Question: I define my own control - 'NameInfoControl', which are based on 'UserControl' thorough XAML:
'''
<UserControl x:Class="AcadLoadManager.NameInfoControl"
xmlns="http://schemas.microsoft.com/winfx/2006/xaml/presentation"
xmlns:x="http://schemas.microsoft.com/winfx/2006/xaml"
xmlns:mc="http://schemas.openxmlformats.org/markup-compatibility/2006"
xmlns:d="http://schemas.microsoft.com/expression/blend/2008"
mc:Ignorable="d"
d:DesignHeight="300" d:DesignWidth="300">
<Grid>
<Grid>
<Grid.RowDefinitions>
<RowDefinition Height="Auto"/>
<RowDefinition Height="*"/>
</Grid.RowDefinitions>
<ToolBar>
<Button x:Name="btnAdd" x:FieldModifier="public" ToolTip="Add record" >
<Image Source="/AcadLoadManager;component/Icons/bullet_sparkle.png" Width="16"/>
</Button>
<Button x:Name="btnEdit" x:FieldModifier="public" ToolTip="Edit record">
<Image Source="/AcadLoadManager;component/Icons/bullet_edit.png" Width="16"/>
</Button>
<Button x:Name="btnRemove" x:FieldModifier="public" ToolTip="Remove record">
<Image Source="/AcadLoadManager;component/Icons/bullet_cross.png" Width="16"/>
</Button>
</ToolBar>
<ListView x:Name="myListView" x:FieldModifier="public" Margin="3" Grid.Row="1">
<ListView.View>
<GridView>
<GridViewColumn Width="100" Header="Global name"
DisplayMemberBinding="{Binding GlobalName}"/>
<GridViewColumn Width="100" Header="Local name"
DisplayMemberBinding="{Binding LocalName}"/>
</GridView>
</ListView.View>
</ListView>
</Grid>
</Grid>
</UserControl>
'''
It looks so:

My control has 'ListView' item, named as . How can I set value for 'ItemsSource' property of through XAML for 'NameInfoControl' instance? I need it in the next code:
'''
<GroupBox Header="Command groups:" Grid.Column="0" Grid.Row="1" Margin="5">
<local:NameInfoControl/>
</GroupBox>
'''
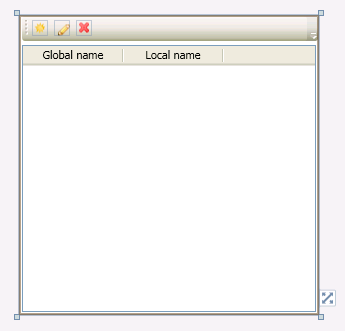
Answer: In your XAML of your 'NameInfoControl' bind the items of your 'myListView' to the 'DataContext' of your control:
'''
<ListView ItemsSource="{Binding}" x:Name="myListView" x:FieldModifier="public" Margin="3" Grid.Row="1">
'''
And then in the parent XAML where you use that control bind the 'DataContext' to the list that contain the items that should be displayed:
'<local:NameInfoControl DataContext="{Binding MyCollectionOfItems}" />'